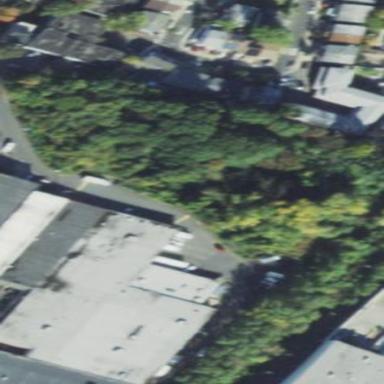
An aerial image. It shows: Warehouse.